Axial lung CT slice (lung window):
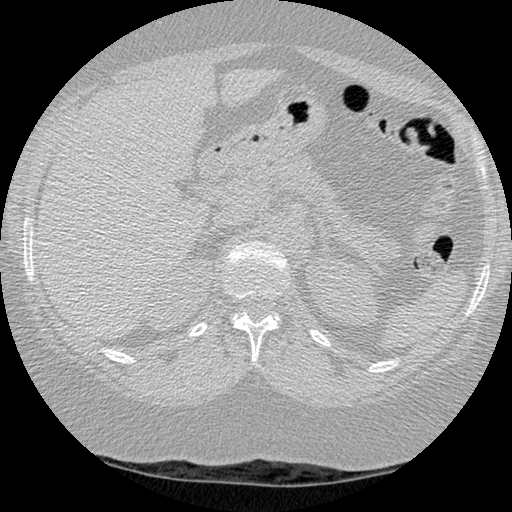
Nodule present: no